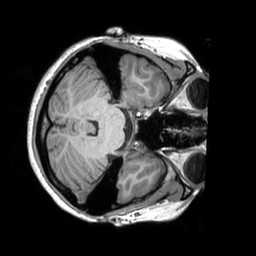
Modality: T1w
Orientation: axial
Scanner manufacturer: siemens
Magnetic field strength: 3 T
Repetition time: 2.53 s
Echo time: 0.00298 s